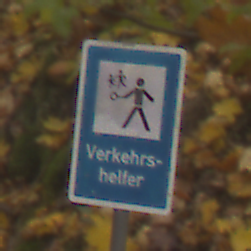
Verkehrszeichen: Verkehrshelfer
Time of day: MorningAfternoon
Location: Outdoor (Nature)
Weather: Overcast
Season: Autumn
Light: Natural